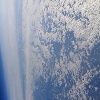
Label: cloud